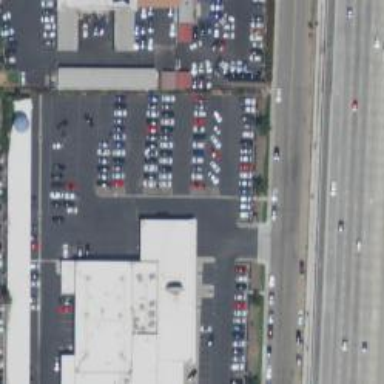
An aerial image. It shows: Building that houses car shop.